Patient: sex M, age 71
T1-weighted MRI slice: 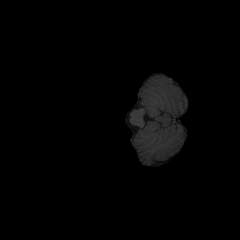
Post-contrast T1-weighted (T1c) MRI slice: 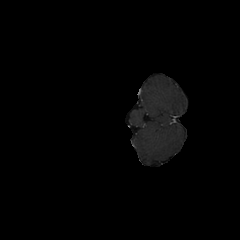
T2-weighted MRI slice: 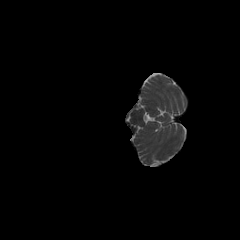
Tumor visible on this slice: no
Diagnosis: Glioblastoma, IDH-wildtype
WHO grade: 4